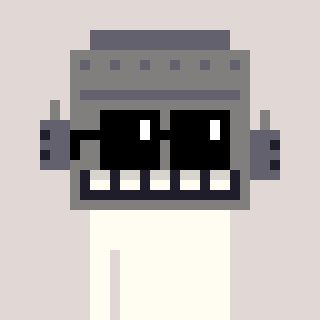
a pixel art character with square black sunglasses, a robot-shaped head and a grayscale-colored body on a warm background